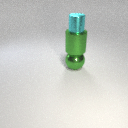
large green metal cylinder above large green metal sphere